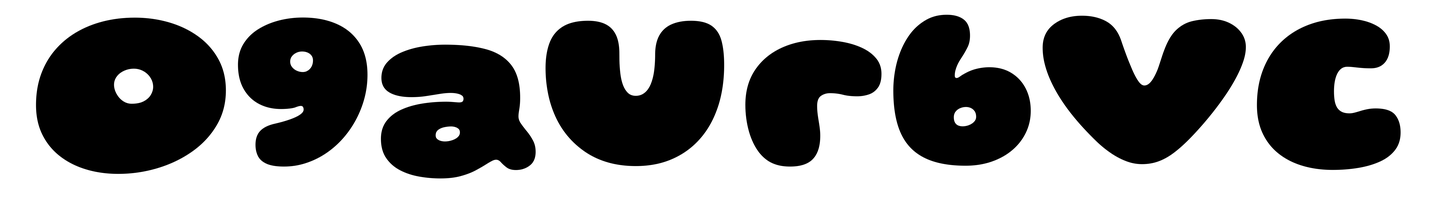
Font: Gluten_Black